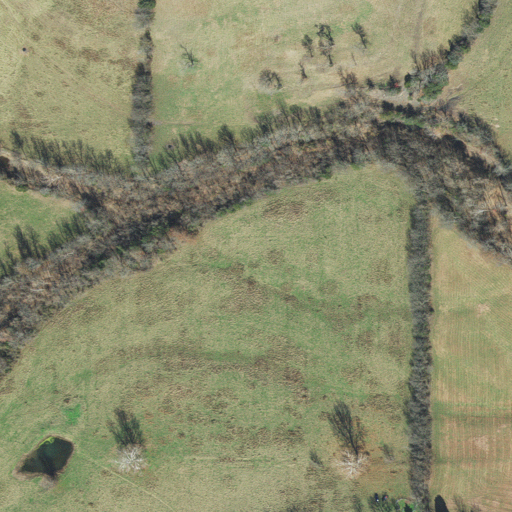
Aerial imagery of valley in Arkansas named Blacksnake Hollow containing pasture, deciduous forest, and open development